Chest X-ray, AP view. Patient: 64 years old, sex F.
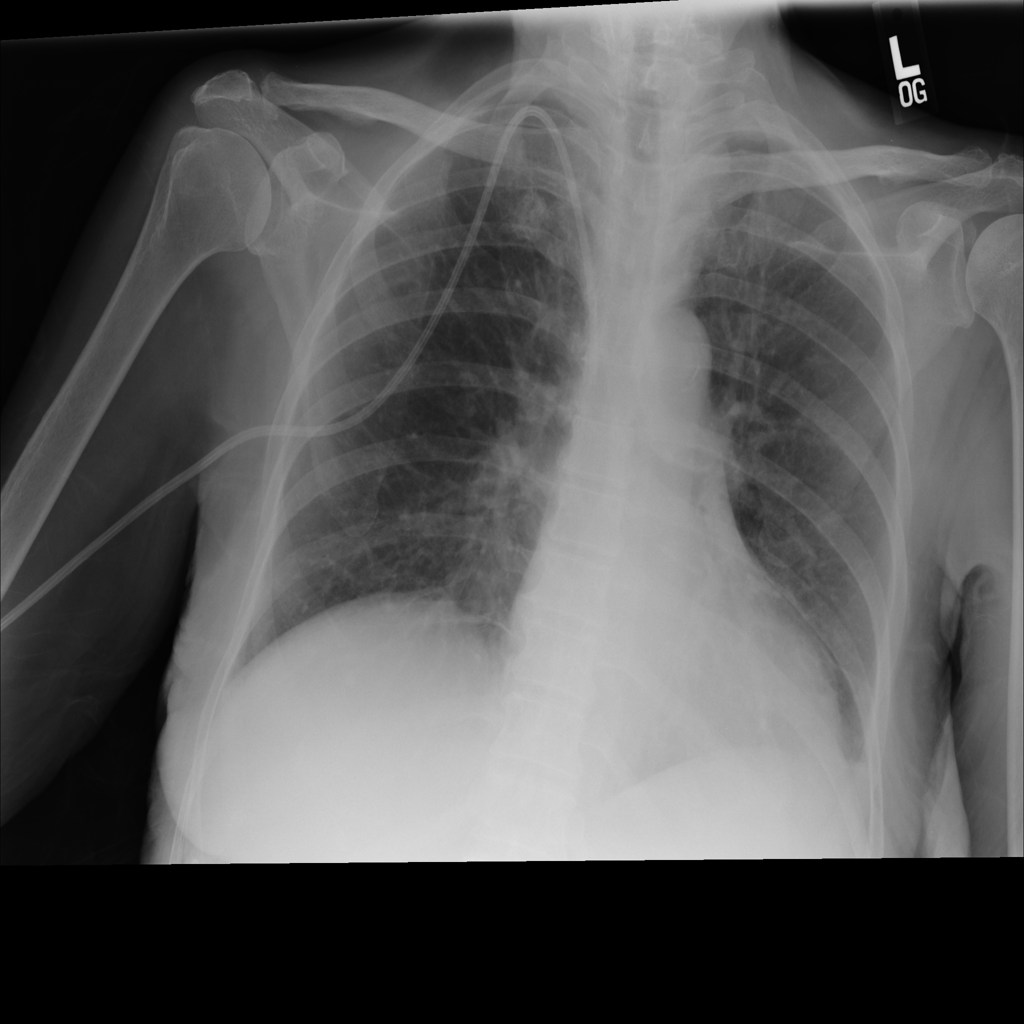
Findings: No Finding